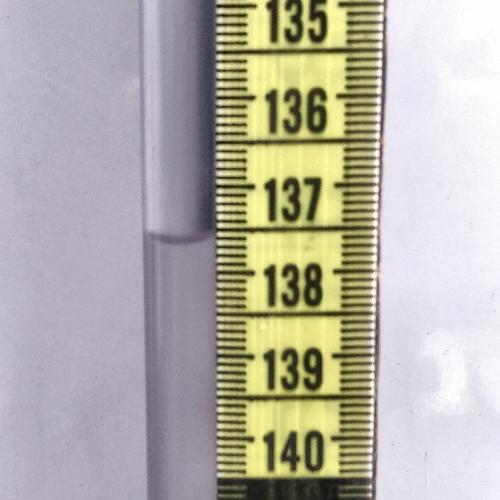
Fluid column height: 137.6 cm